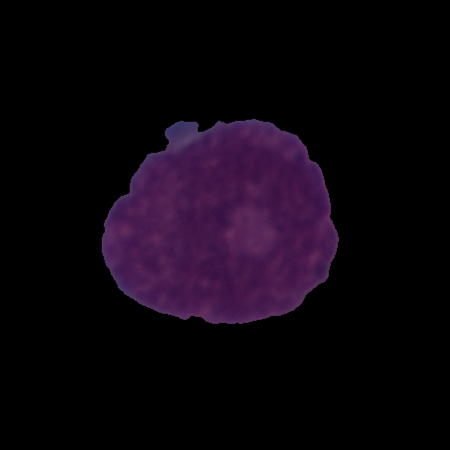
Label: cancer